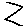
Label: zigzag